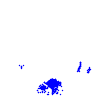
Particle: electron